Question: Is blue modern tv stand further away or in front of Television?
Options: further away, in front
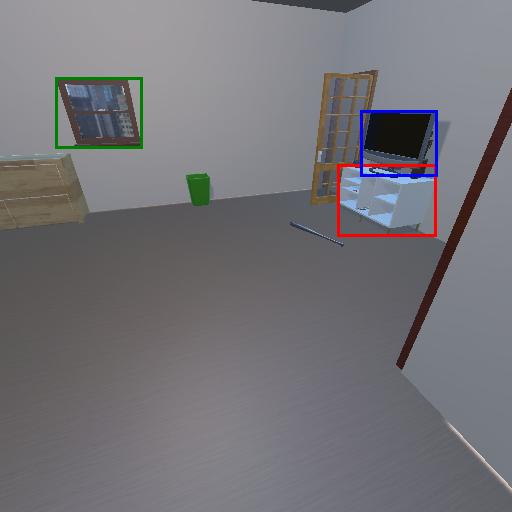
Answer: further away